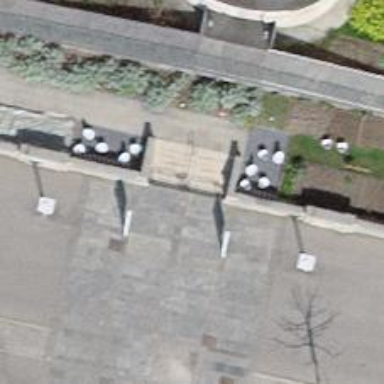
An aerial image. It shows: Footway made of paving stones.